Question: In Firefox 33.0, when right clicking in a number field, the context menu doesn't have the usual copy/paste options.
Is there any way to make Firefox display the "old" (left one below) context menu when right clicking number fields?

Try it out here:
<URL>
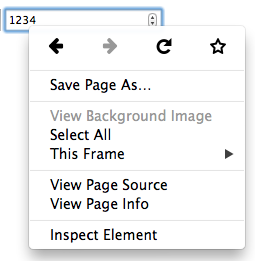
Answer: Looks like a possible bug in Firefox:
<URL>